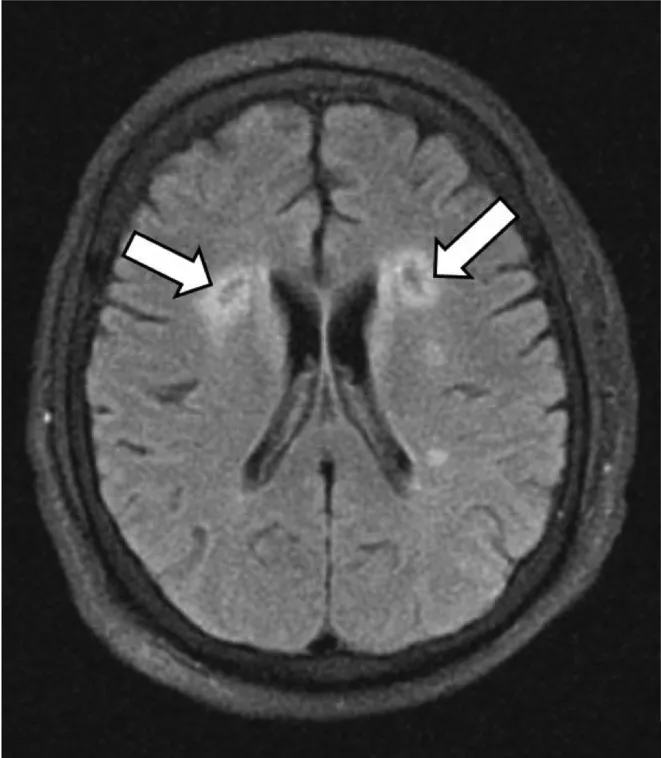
Follow-up non-enhanced MRI of the brain; Axial FLAIR sequence demonstrates central encephalomalacia in the lesions within the frontal lobe (White arrows).
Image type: radiology (mri)